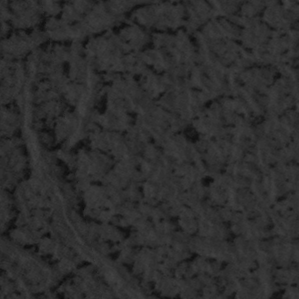
Label: frost